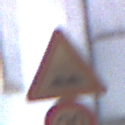
Verkehrszeichen: UnebeneFahrbahn
Zusatzzeichen unten: Geschwindigkeit20
Umgebung: Outdoor, Urban
Tageszeit: Night
Wetter: Overcast
Licht: Artificial
Jahreszeit: Winter
Kontrast: MediumContrast